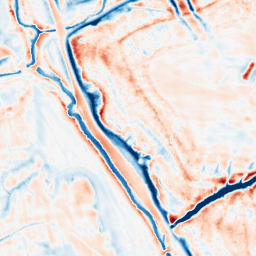
Category: edge_preserving
Decomposition family: bilateral
Decomposition parameters: d: 21
sigma_color: 75
sigma_space: 50
Upsampling method: cubic_mitchell
Upsampling parameters: scale: 2
Upsampling scale: 2